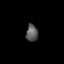
Tissue: lung
Cell type: Others
Senescence score: 0.2369
Nuclear area (px): 195
Mean DAPI intensity: 90.395